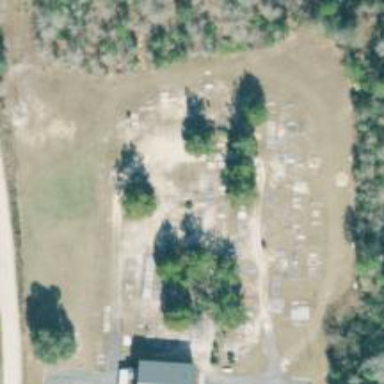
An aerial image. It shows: Cemetery.